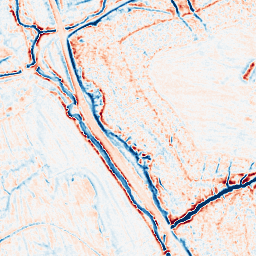
Category: edge_preserving
Decomposition family: anisotropic_diffusion
Decomposition parameters: iterations: 20
kappa: 30
gamma: 0.1
Upsampling method: linear_exact
Upsampling parameters: scale: 2
Upsampling scale: 2